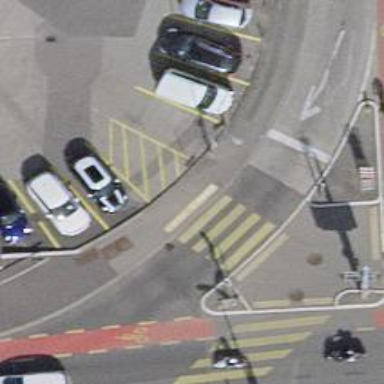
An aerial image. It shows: Road crossing with traffic signals.